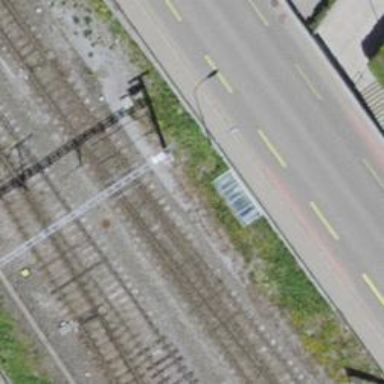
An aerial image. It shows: Railway with electrified contact lines.